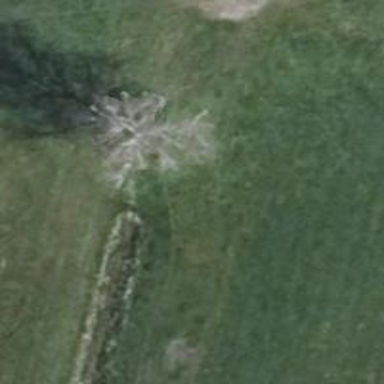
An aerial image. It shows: Landmark tree with broadleaved deciduous leaves.